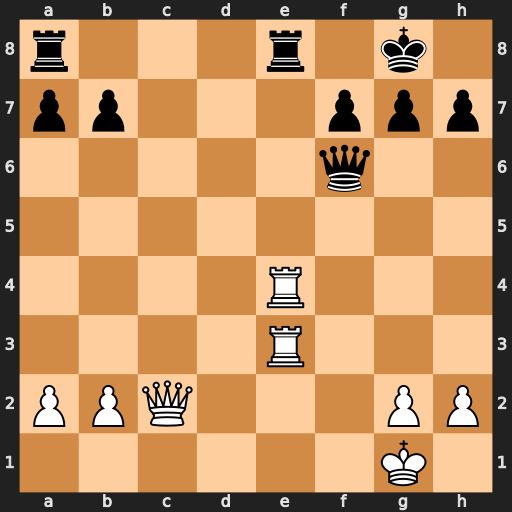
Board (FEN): r3r1k1/pp3ppp/5q2/8/4R3/4R3/PPQ3PP/6K1
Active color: w
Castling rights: -
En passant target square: -
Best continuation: Rxe8+ Rxe8 Rxe8#